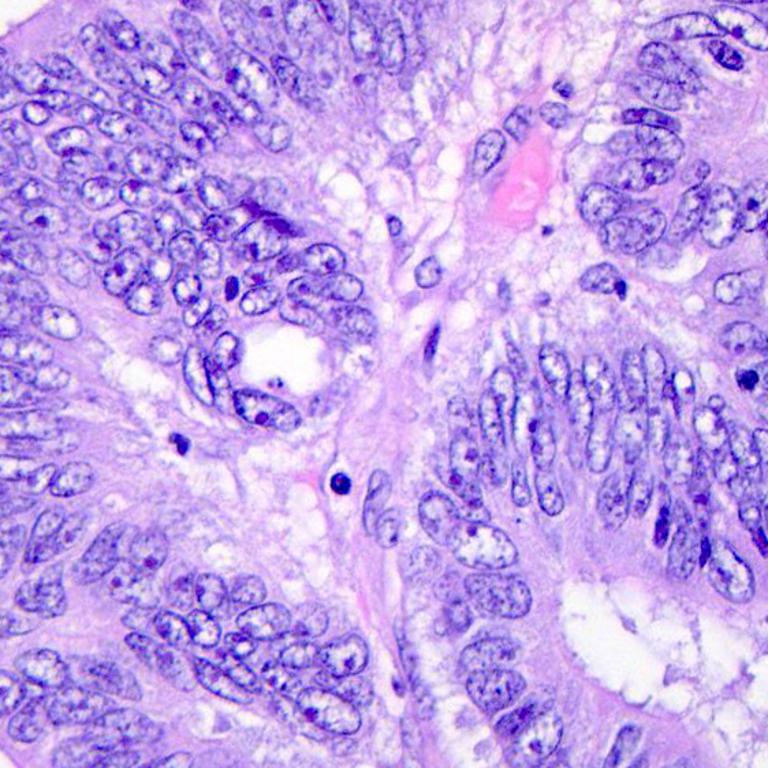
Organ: colon
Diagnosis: adenocarcinomas